Interaction volume radius: 5 \u00c5
Interaction volume height: 10 \u00c5
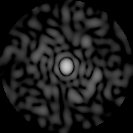
Disorder parameter: 0.787